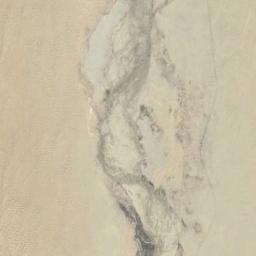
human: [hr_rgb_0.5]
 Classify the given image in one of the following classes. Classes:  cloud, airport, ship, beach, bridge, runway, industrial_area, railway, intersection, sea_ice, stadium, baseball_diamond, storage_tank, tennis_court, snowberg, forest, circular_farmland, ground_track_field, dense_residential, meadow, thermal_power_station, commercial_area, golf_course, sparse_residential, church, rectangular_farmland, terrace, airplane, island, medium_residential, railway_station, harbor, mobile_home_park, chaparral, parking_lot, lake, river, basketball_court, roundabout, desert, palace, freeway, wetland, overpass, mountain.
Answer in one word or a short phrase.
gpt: desert